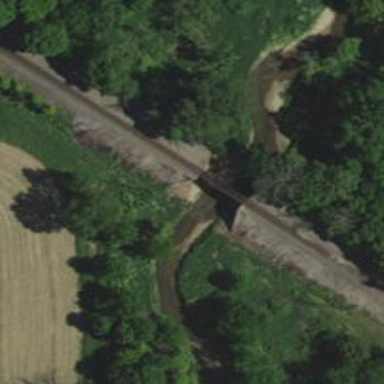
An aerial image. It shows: Railway bridge.